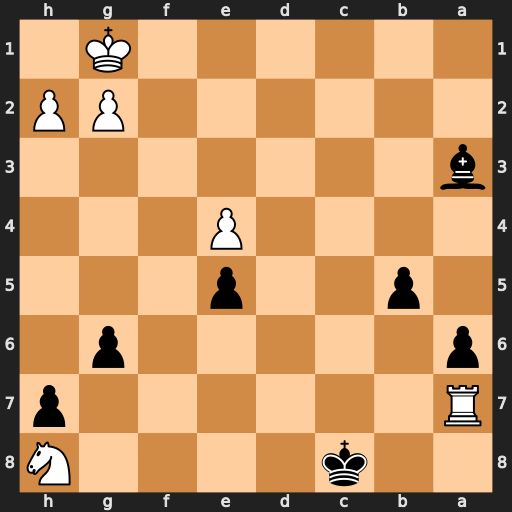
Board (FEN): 2k4N/R6p/p5p1/1p2p3/4P3/b7/6PP/6K1
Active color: b
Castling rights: -
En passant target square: -
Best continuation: Bc5+ Kf1 Bxa7